Question: Not sure what is going on or what I am missing but for some reason when using autocomplete and trying to retrieve a '$key' and '$value' so I can list the 'value' in the dropdown and use the 'ID' to of that value the pulldown is completely grey and I cannot select anything. Here is an example.

'''
$(document).on('focus', 'div.form-group-options div.input-group-option:last-child input', function(){
var sInputGroupHtml = $(this).parent().html();
var sInputGroupClasses = $(this).parent().attr('class');
var sInputGroupId = $(this).parent().attr('id');
$(this).parent().parent().append('<div class="'+sInputGroupClasses+'">'+sInputGroupHtml+'</div>');
$('.searchsong').autocomplete({
source:'../includes/searchaddsong.php',
minLength:0,
});
});
'''
'''
$key=$_GET['term'];
$sql = "SELECT ID,title FROM wafilepaths WHERE title LIKE '%{$key}%'";
$result = mysql_query($sql);
$rows = array();
while ($row = mysql_fetch_assoc($result)) {
$rows[] = $row;
}
echo json_encode($rows);
'''
if I change mysql to '$array[] = $row['title'];' then I get the values in the pulldown, but I need the ID as well so I can reference the record.
Any help would be awesome.
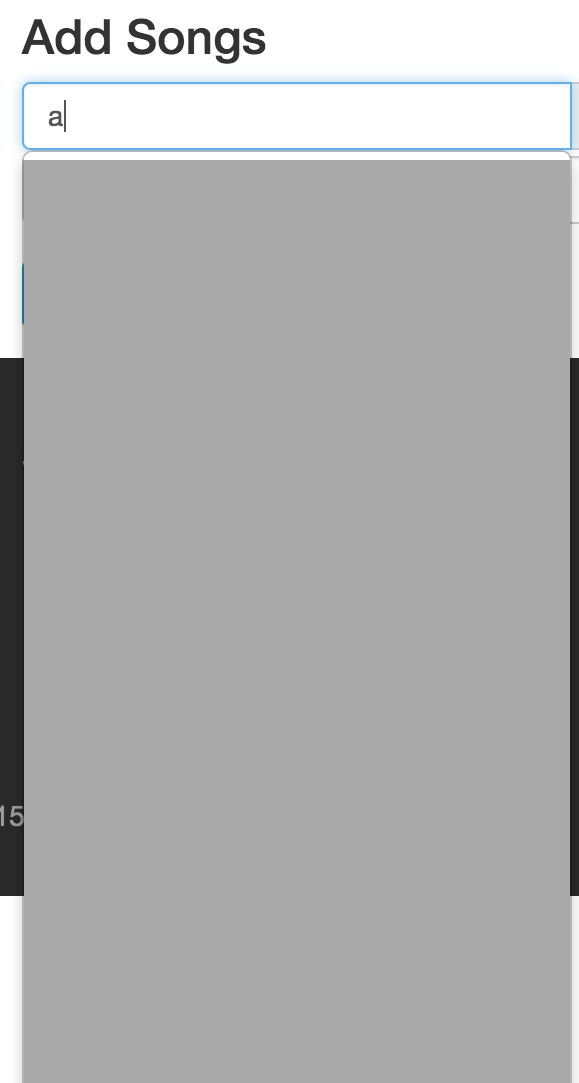
Answer: Autocomplete needs to be in one of two formats. A standard index array, or in format
'''
[
{
label:"something",
value: "something"
},
....
]
'''
Yours has 'title' and something else. Just map 'title' and 'id' to 'label' and 'value' in php.
'''
$row['label'] = $row['title'];
$row['value'] = $row['id']; //or whatever this field was
$rows[] = $row;
'''